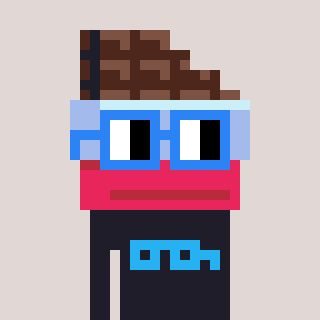
a pixel art character with square blue glasses, a chocolate-shaped head and a grayscale-colored body on a warm background